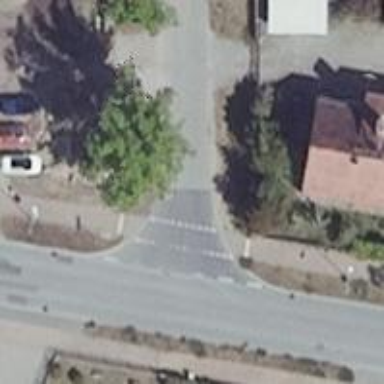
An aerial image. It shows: Smooth asphalt road in residential area.